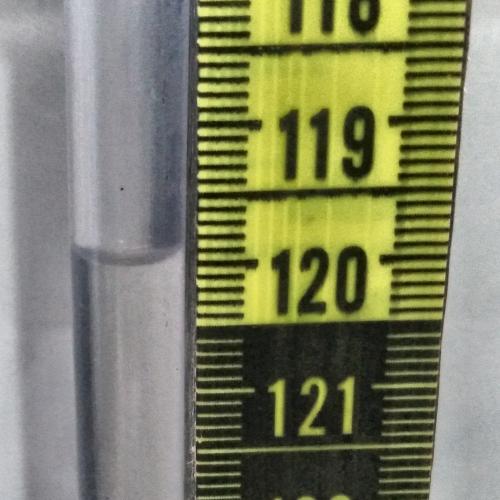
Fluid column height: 120.0 cm